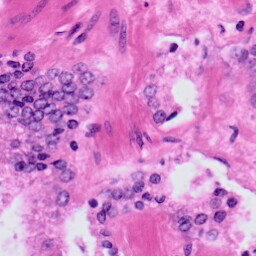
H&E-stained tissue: Prostate